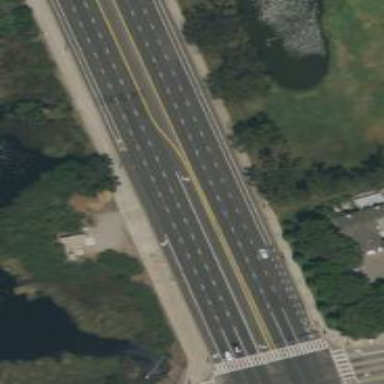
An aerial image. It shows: Trunk highway.